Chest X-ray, PA view. Patient: 48 years old, sex M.
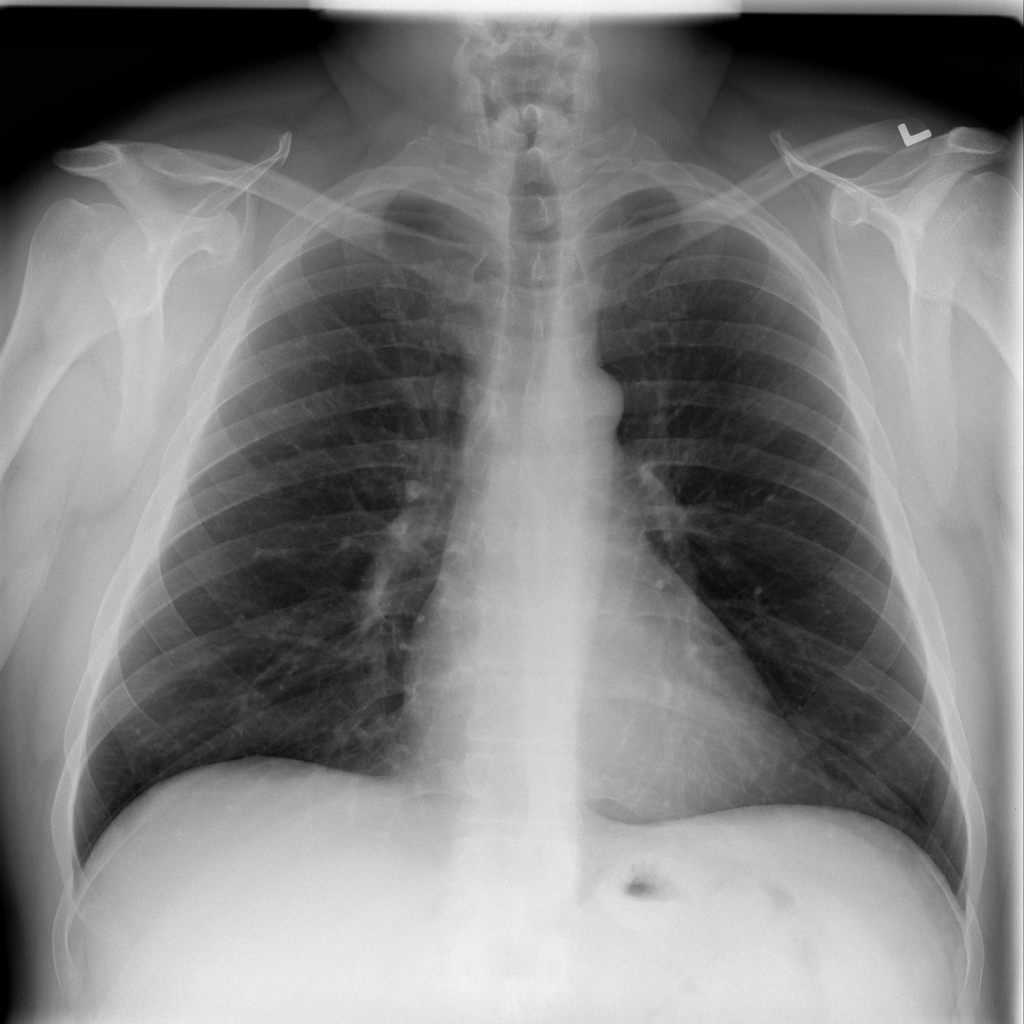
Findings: No Finding